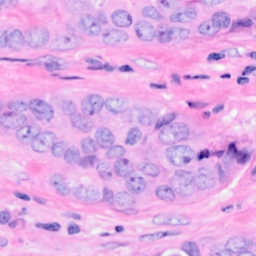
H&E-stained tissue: Breast